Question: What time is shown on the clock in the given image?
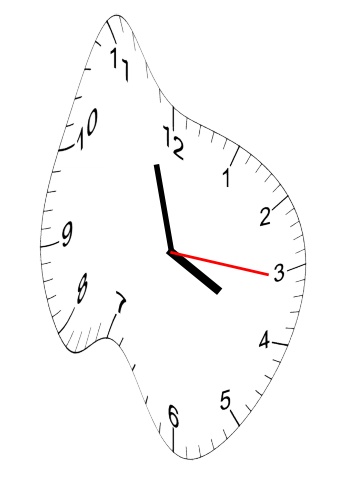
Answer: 03:57:16